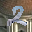
Label: 2